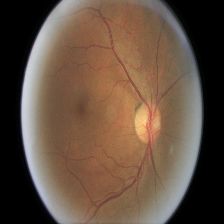
Diabetic retinopathy grade: Moderate